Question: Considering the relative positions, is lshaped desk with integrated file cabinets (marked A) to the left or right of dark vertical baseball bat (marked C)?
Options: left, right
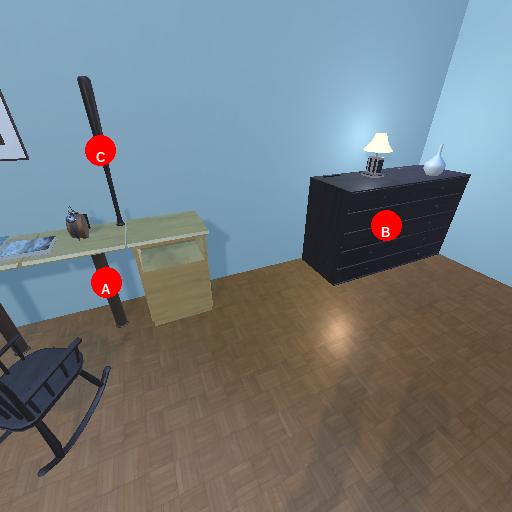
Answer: left